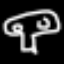
Label: mushroom